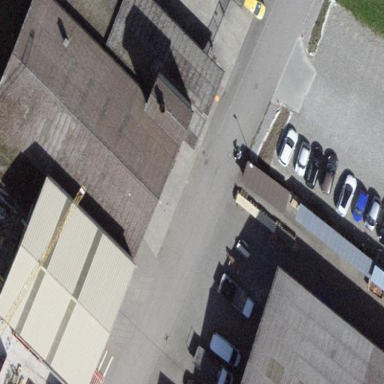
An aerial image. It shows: Industrial building.